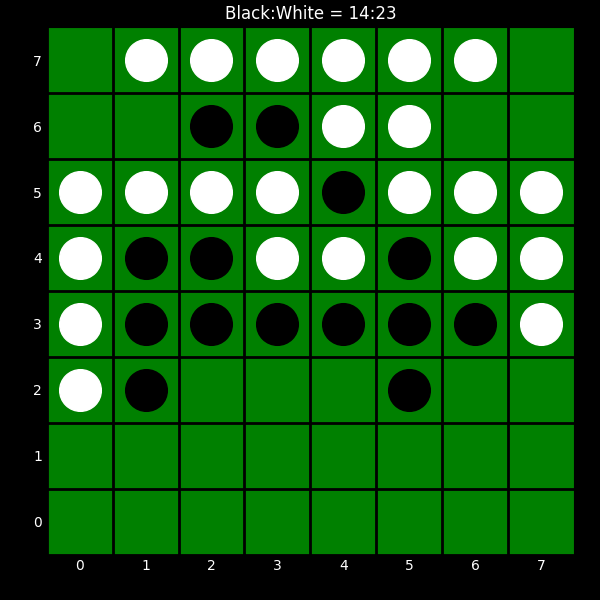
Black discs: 14
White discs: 23